Field crop: maize
Growth stage: 1
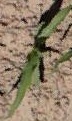
Species: maize